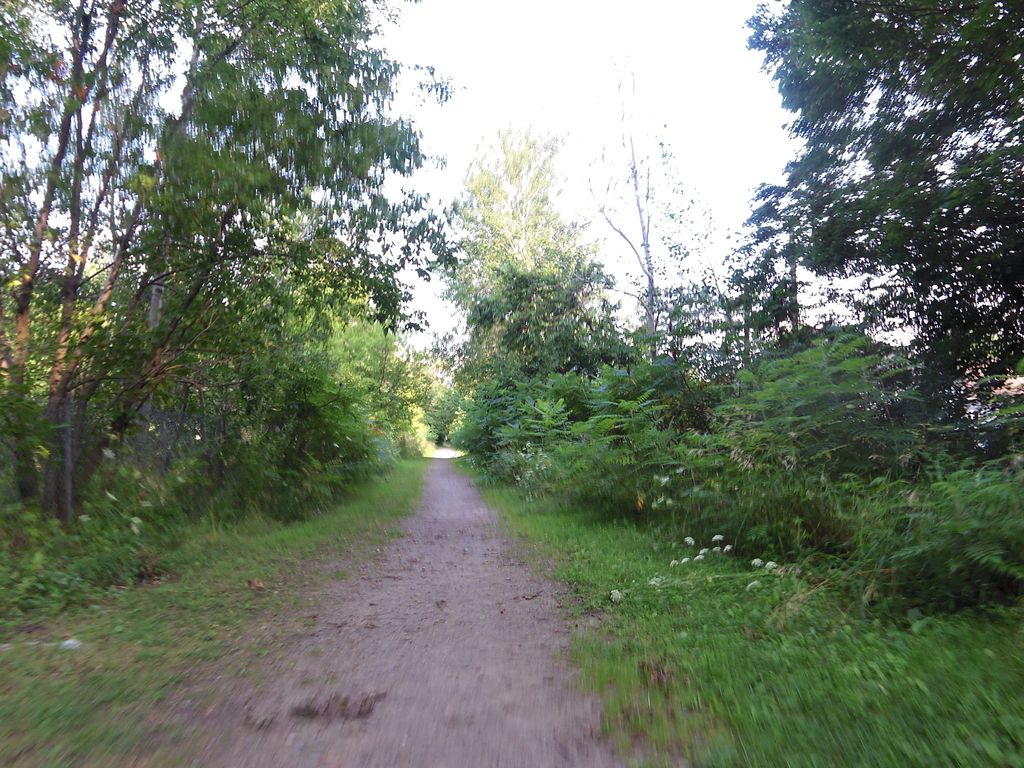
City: ottawa-gatineau